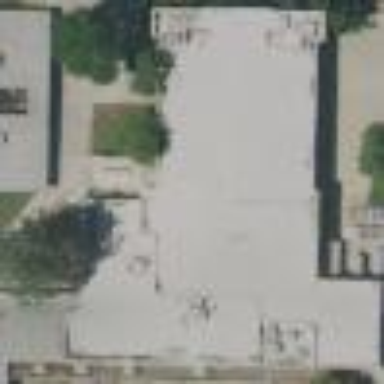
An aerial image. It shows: School building.